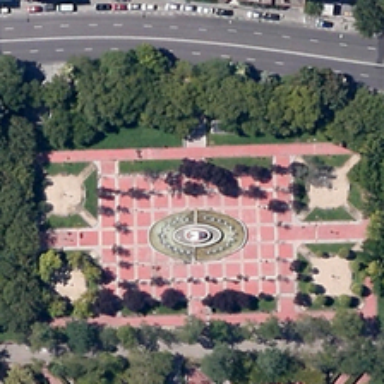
This a public square with some trees .